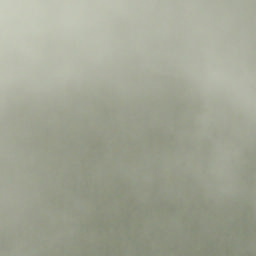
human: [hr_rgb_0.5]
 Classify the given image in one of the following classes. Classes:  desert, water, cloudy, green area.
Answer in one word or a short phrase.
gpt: cloudy